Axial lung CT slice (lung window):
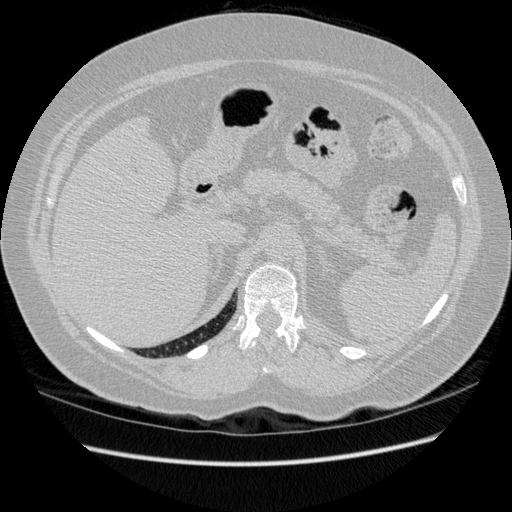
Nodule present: no